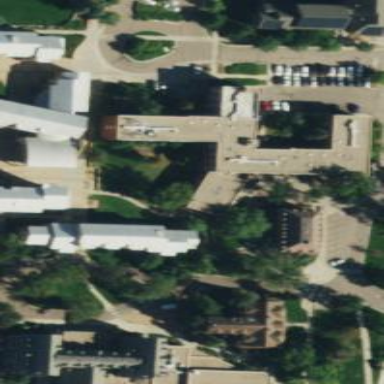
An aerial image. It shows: Dormitory building.